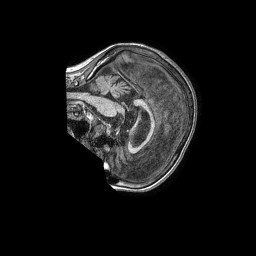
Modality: T1w
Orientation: sagittal
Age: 86
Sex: female
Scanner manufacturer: philips
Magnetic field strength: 1.5 T
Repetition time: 0.007811 s
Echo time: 0.003664 s